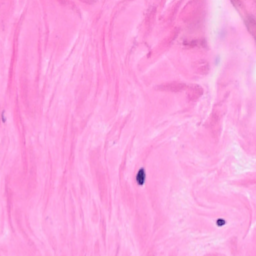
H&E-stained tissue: Breast